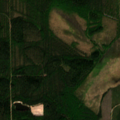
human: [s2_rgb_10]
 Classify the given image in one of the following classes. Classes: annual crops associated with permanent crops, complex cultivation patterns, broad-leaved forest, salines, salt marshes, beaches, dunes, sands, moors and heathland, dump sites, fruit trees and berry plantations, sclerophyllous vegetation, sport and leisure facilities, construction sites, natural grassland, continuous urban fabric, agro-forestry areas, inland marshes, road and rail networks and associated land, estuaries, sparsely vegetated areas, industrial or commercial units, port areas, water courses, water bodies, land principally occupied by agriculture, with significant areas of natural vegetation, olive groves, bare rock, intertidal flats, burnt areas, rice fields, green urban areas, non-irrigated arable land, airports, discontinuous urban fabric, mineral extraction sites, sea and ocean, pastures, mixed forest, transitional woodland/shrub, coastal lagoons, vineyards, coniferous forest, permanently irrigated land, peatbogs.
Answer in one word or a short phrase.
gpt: coniferous forest, mixed forest, transitional woodland/shrub, peatbogs